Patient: sex M, age 75
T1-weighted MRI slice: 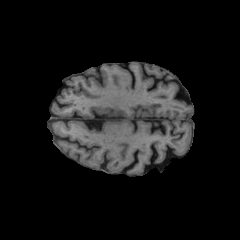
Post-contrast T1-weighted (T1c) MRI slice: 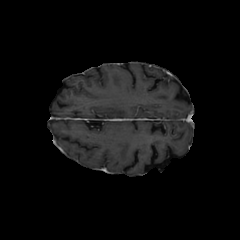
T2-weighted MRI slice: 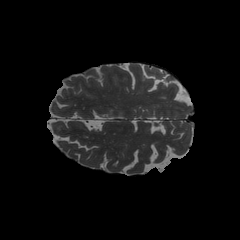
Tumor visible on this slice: no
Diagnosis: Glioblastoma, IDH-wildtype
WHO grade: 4